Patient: sex M, age 71
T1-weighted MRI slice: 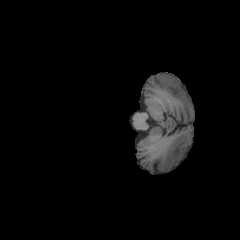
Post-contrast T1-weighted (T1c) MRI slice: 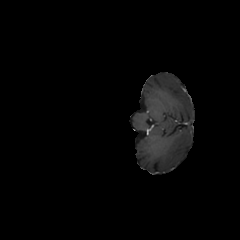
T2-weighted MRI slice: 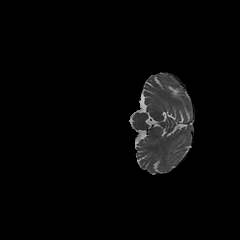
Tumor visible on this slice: no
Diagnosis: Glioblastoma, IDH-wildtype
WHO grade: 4